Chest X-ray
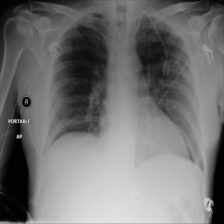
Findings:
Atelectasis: negative
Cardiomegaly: negative
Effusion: negative
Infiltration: negative
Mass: negative
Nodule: negative
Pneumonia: negative
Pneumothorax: negative
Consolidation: negative
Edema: negative
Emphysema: negative
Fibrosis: negative
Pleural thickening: negative
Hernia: negative